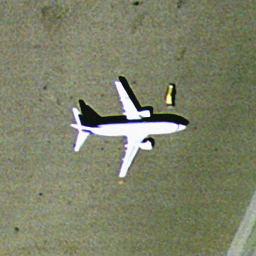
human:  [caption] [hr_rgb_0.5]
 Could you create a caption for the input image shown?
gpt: An airplane is stopped at the airport and the ground is dark .

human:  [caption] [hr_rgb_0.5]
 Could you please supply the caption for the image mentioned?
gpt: An white airplane is stopped at the airport .

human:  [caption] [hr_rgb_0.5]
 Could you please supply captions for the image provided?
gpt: An airplane stopped at the airport and a luggage car beside it .

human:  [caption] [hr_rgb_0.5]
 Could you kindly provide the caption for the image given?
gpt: There is an airplane at the airport .

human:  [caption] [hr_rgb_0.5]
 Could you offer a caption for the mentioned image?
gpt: An white airplane is stopped at the airport with a luggage car beside it .